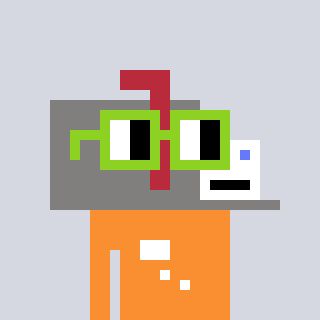
a pixel art character with square light green glasses, a mailbox-shaped head and a orange-colored body on a cool background